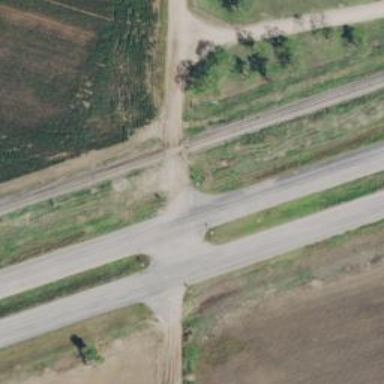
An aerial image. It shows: Railway level crossing.